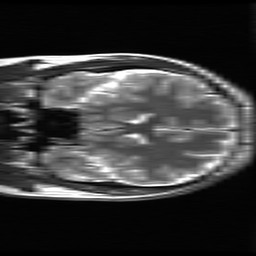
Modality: T2w
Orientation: coronal
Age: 24
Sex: male
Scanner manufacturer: ge
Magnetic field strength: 3 T
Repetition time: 5.192 s
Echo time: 0.1003 s